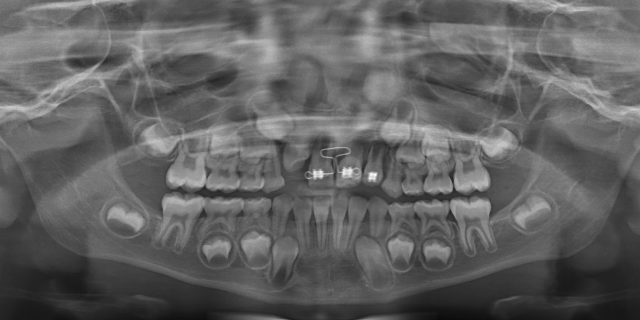
child